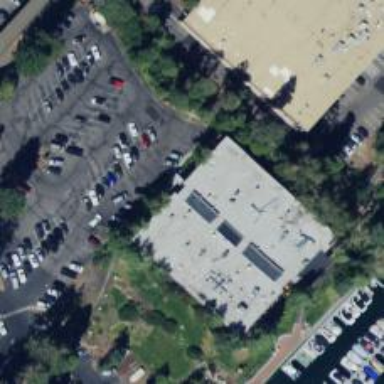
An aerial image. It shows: Retail building.